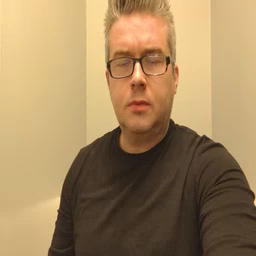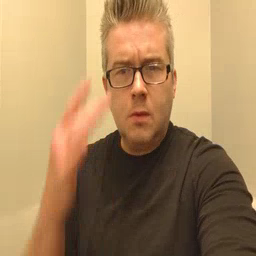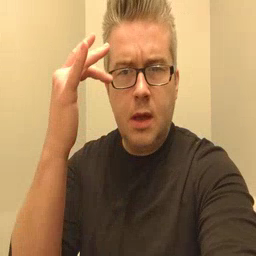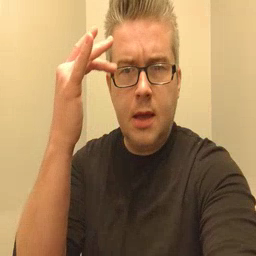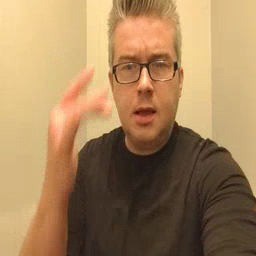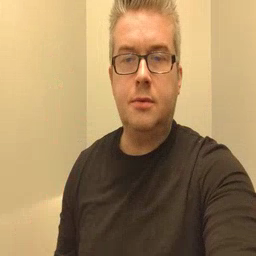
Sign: why